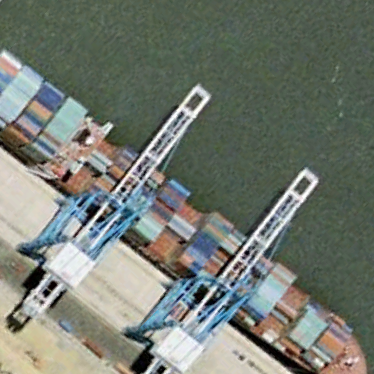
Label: Container_ship